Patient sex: M
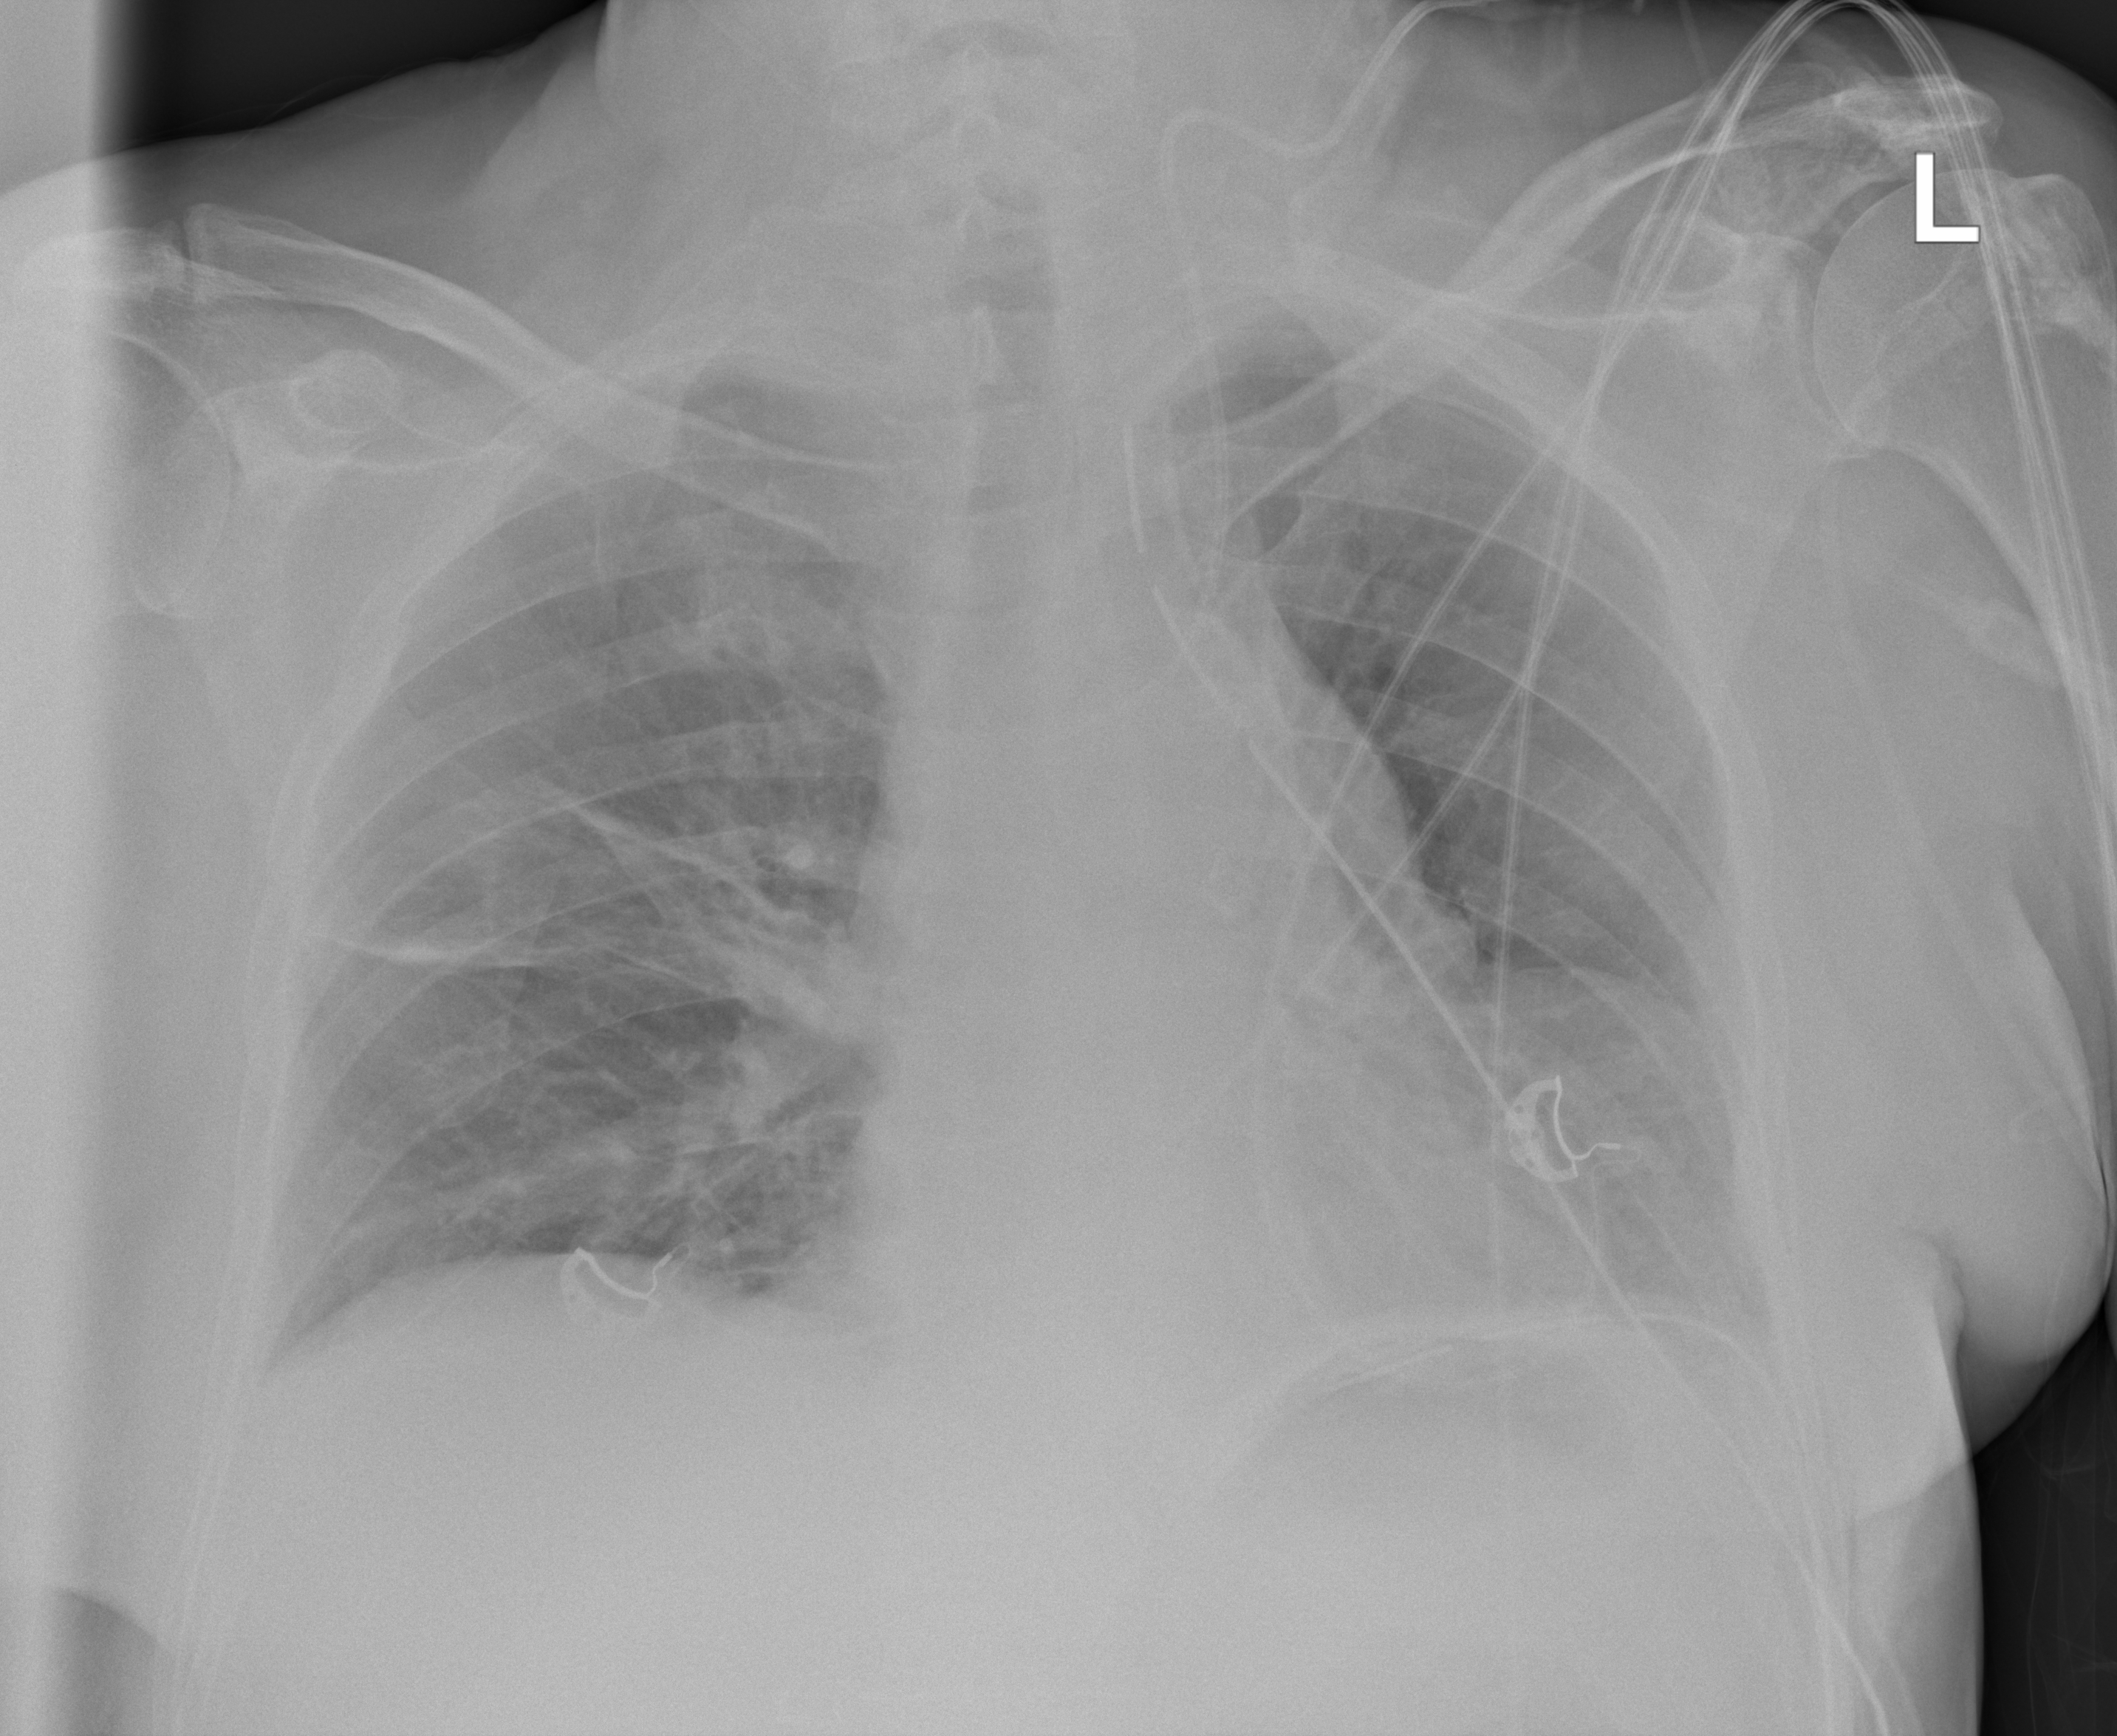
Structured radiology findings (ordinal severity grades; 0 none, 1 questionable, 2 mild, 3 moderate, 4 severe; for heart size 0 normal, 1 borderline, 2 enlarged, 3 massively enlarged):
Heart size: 0
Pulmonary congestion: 0
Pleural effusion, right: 0
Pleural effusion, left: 2
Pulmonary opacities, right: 0
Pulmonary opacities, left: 0
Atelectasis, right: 2
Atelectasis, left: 2